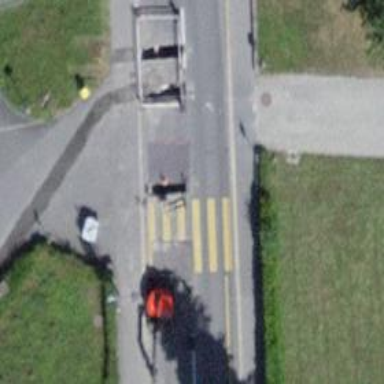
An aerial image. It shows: Uncontrolled zebra crossing with zebra markings.